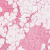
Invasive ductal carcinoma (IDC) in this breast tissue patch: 0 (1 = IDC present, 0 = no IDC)